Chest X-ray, PA view. Patient: 51 years old, sex F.
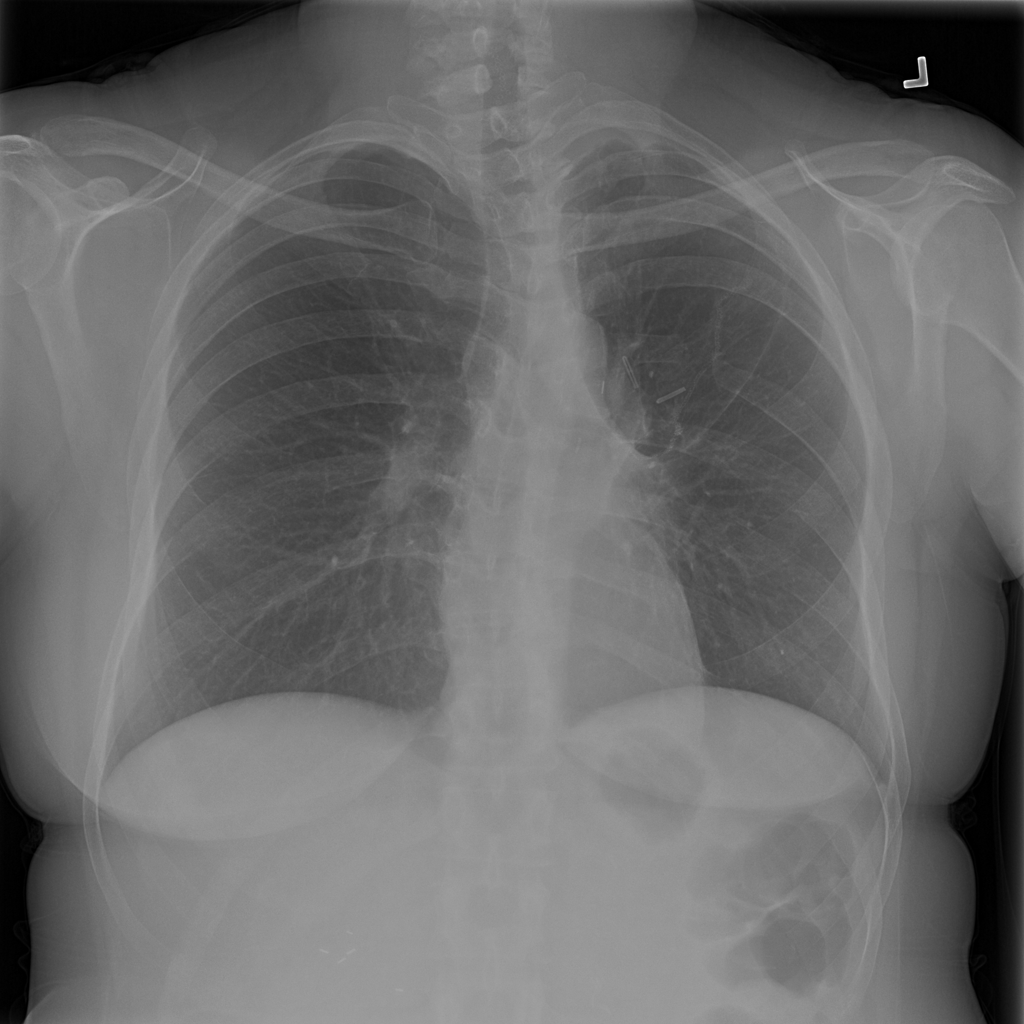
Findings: Atelectasis, Effusion, Pleural_Thickening